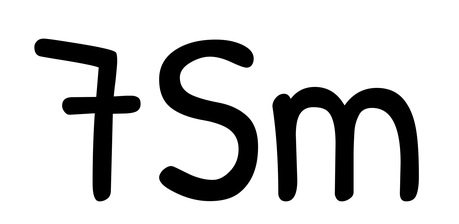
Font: PatrickHand-Regular